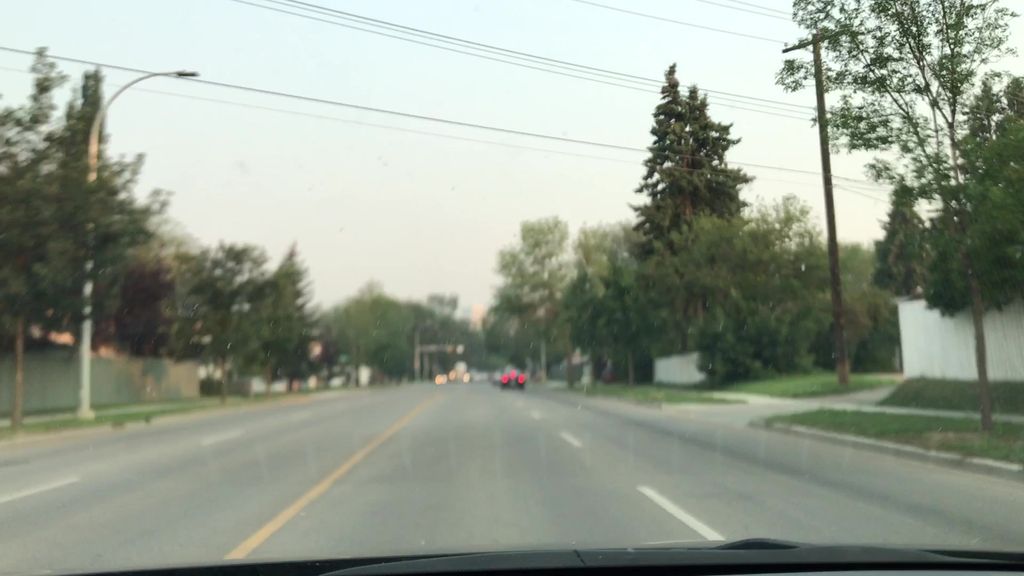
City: edmonton